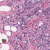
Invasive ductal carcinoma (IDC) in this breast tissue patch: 1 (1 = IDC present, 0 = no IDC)